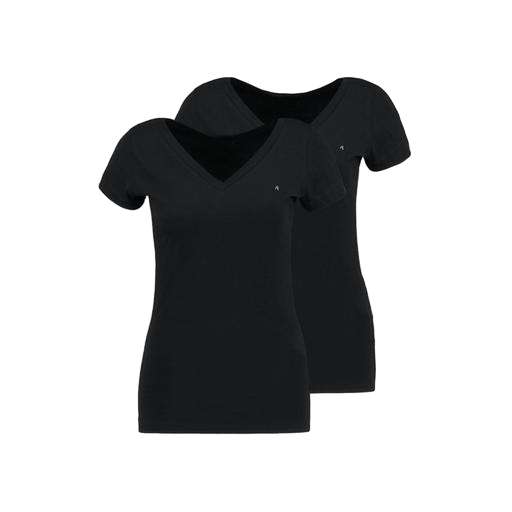
black v-neck t-shirt only macy, black solid v-neck tee compare, black pima v-neck tee, white background